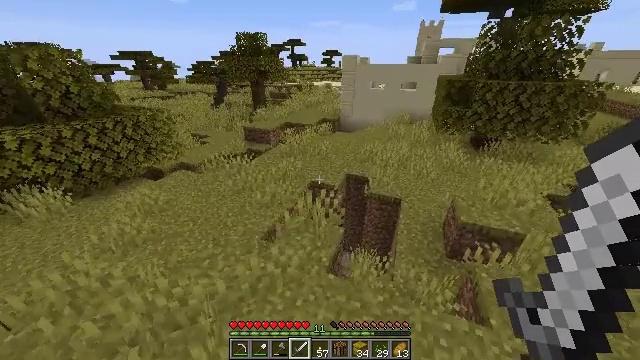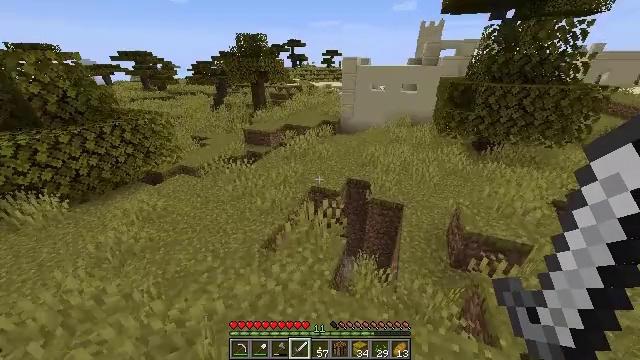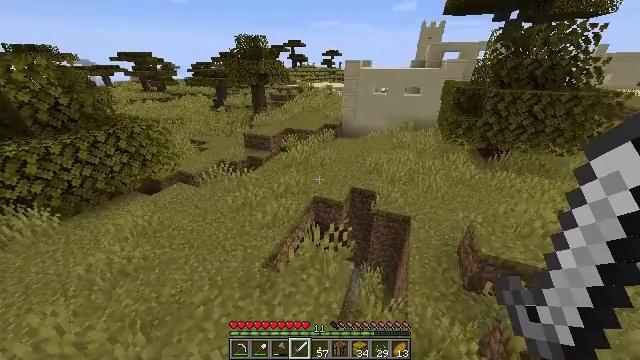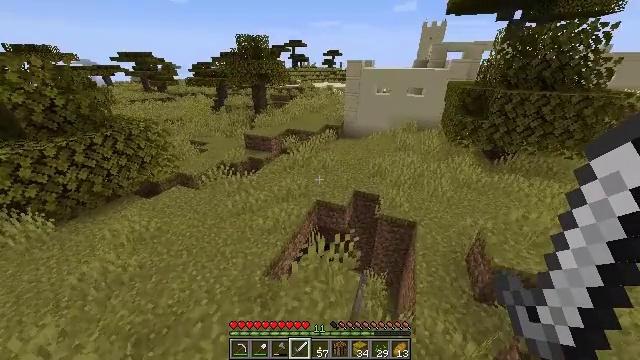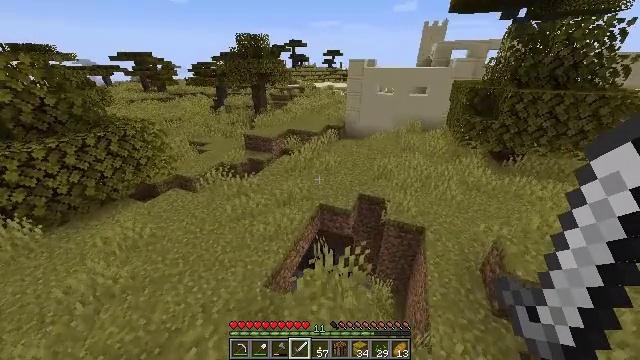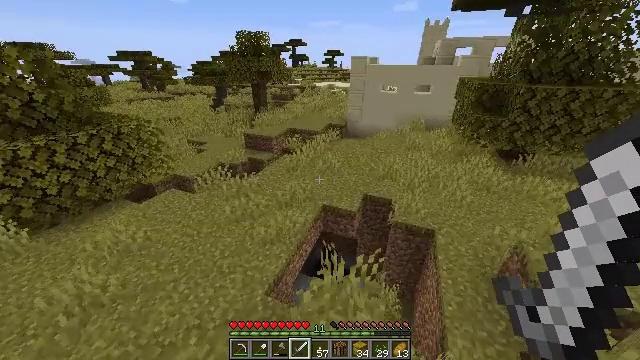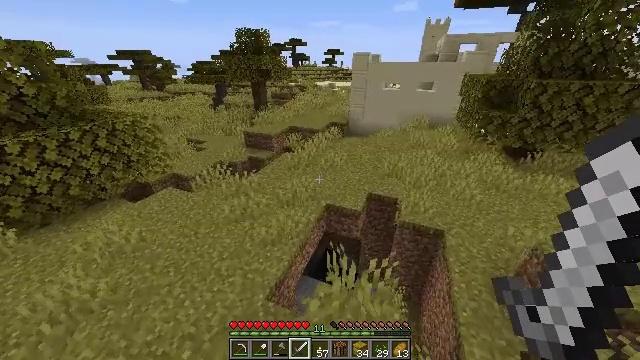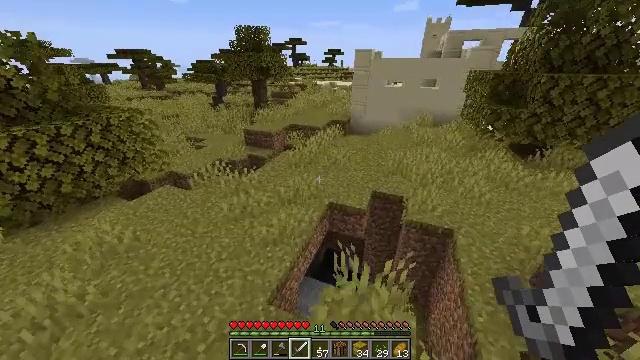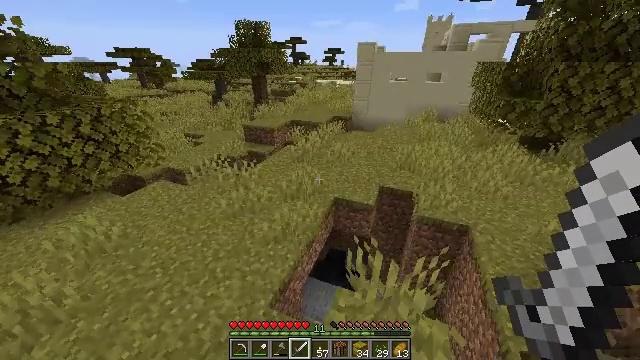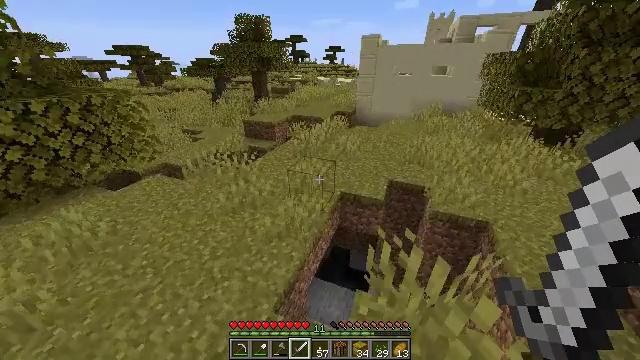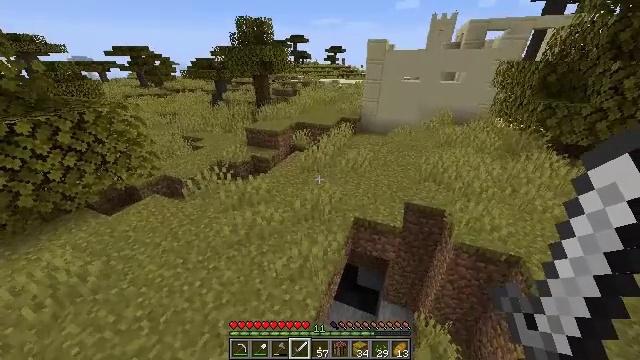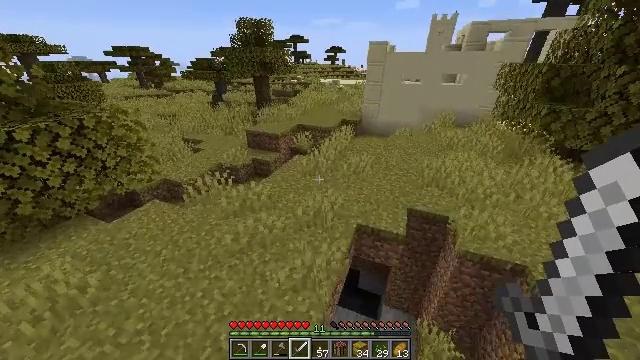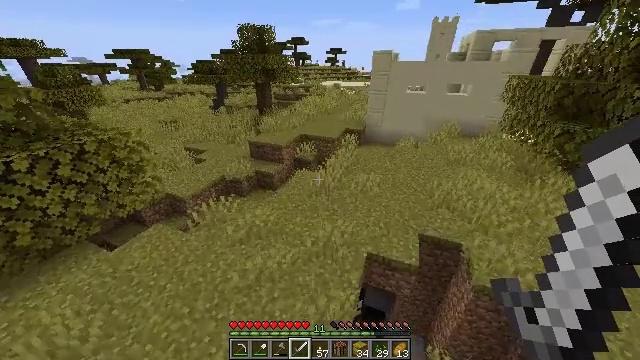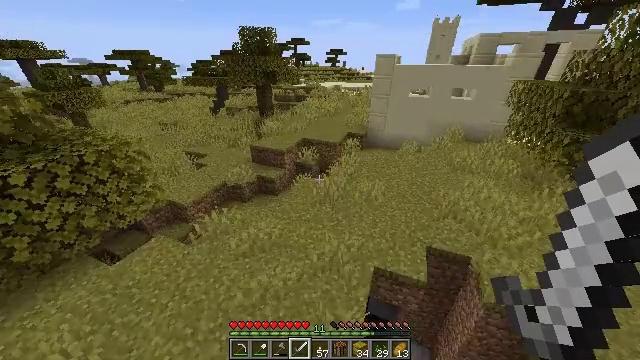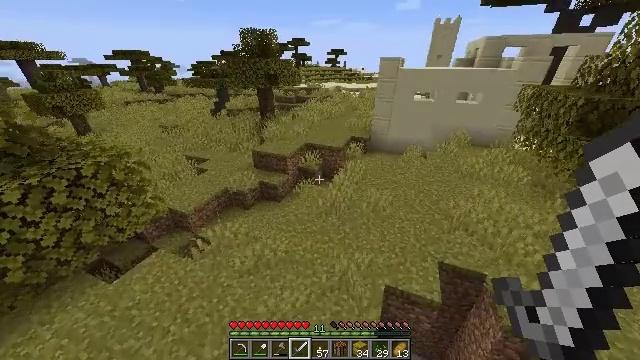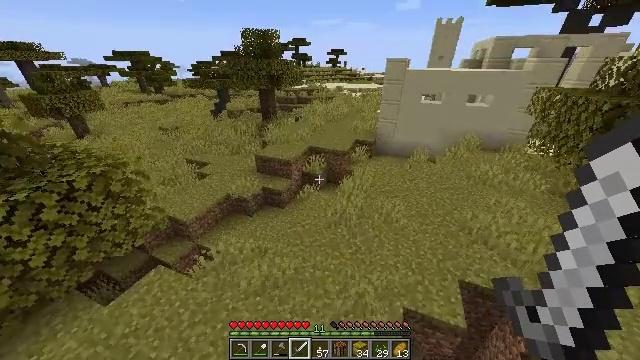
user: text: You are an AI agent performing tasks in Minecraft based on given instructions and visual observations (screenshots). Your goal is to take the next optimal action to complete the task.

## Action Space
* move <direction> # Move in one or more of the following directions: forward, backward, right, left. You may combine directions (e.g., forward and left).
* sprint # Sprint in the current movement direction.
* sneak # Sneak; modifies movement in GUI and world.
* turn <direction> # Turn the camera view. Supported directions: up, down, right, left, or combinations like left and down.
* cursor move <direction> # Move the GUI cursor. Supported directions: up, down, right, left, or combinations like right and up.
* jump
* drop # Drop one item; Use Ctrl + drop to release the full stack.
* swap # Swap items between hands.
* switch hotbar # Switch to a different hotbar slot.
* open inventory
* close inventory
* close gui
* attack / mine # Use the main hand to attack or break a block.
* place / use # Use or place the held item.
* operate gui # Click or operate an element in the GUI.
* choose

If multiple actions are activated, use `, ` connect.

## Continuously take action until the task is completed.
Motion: motion action
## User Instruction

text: Break the lime bed to pick it up.
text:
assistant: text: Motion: move forward and move left, sprint, jump
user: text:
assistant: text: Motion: move forward and move left, sprint, jump
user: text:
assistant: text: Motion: move forward and move left, sprint, jump
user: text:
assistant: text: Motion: move forward and move left, sprint, jump
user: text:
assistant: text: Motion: move forward and move left, sprint, jump
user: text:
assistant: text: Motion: move forward and move left, sprint, jump
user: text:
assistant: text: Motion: move forward and move left, sprint, jump
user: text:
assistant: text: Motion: move forward and move left, sprint, jump
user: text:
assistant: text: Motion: move forward and move left, sprint, jump
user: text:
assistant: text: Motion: move forward and move left, sprint, jump
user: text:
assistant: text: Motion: move forward and move left, sprint, jump
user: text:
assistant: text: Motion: move forward and move left, sprint, jump
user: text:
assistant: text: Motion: move forward and move left, sprint, jump
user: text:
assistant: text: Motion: move forward and move left, sprint, jump
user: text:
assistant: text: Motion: move forward and move left, sprint, jump
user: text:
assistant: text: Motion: move forward, sprint, jump
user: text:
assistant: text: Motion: move forward, sprint, jump
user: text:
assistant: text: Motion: move forward, sprint, jump
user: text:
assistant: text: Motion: move forward, sprint, turn right and down, jump
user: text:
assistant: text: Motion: move forward, sprint, turn right and down, jump
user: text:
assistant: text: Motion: move forward, sprint, turn right and down, jump
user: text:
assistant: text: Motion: move forward, sprint, turn right and down, jump
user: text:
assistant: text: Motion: move forward, sprint, turn right and down, jump
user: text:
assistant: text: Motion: move forward and move right, turn right and down
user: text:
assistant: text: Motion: move forward and move right, turn right and down
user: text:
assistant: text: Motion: move forward and move right, turn right and down
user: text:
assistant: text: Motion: move right, turn right and down
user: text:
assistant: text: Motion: move right, turn right and down
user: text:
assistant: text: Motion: move right, turn right
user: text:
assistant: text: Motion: move right